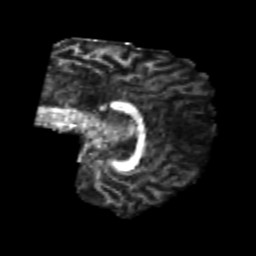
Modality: FA
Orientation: sagittal
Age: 20
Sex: female
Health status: healthy
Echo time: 0.074 s